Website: home-depot
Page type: billing-address
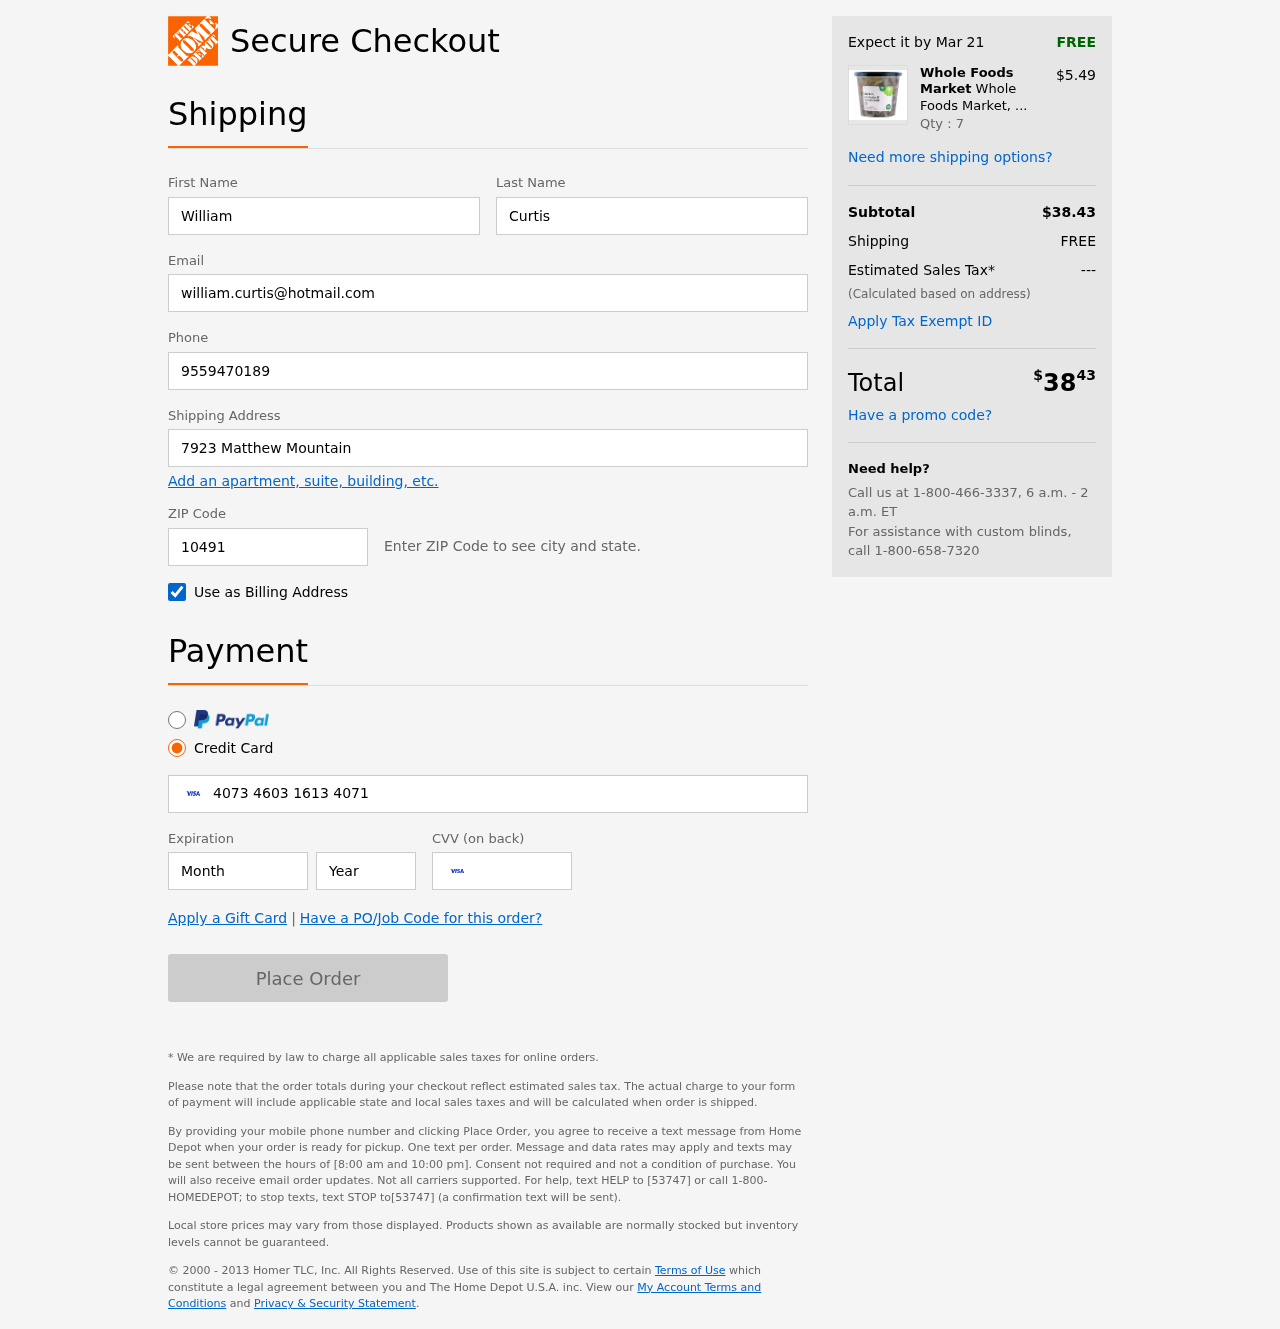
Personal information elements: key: PII_FIRSTNAME
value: William
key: PII_LASTNAME
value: Curtis
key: PII_EMAIL
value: william.curtis@hotmail.com
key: PII_PHONE
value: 9559470189
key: PII_STREET
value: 7923 Matthew Mountain
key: PII_POSTCODE
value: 10491
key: PII_CARD_NUMBER
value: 4073 4603 1613 4071
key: PII_CARD_EXPIRY_MONTH
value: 06
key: PII_CARD_CVV
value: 992
Product elements: key: PRODUCT1_BRAND
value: Whole Foods Market
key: PRODUCT1_NAME
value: Whole Foods Market, Chicken, Artichoke & Lemon Soup, 24 oz
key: PRODUCT1_PRICE
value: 5.49
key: PRODUCT1_QUANTITY
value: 7
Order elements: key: ORDER_DELIVERY_DATE
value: Mar 21
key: ORDER_SUBTOTAL
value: $38.43
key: ORDER_SHIPPING_COST
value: FREE
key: ORDER_TAX
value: ---
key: ORDER_TOTAL2
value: $3843